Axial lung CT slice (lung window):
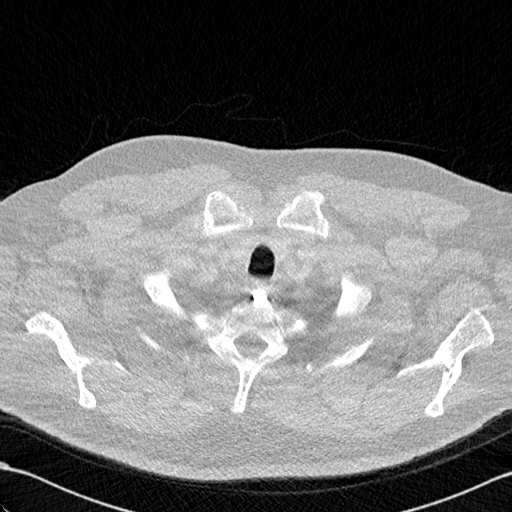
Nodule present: no